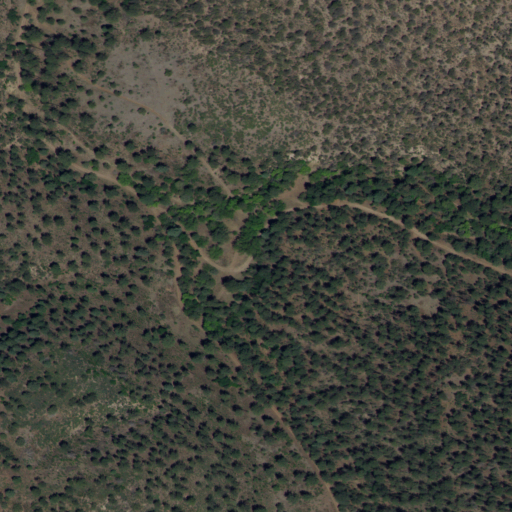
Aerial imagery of valley in New Mexico named Pine Canyon containing evergreen forest and open development